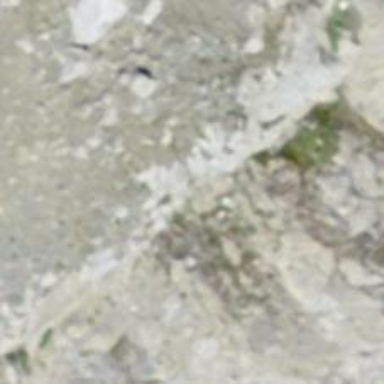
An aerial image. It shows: Cliff in nature.